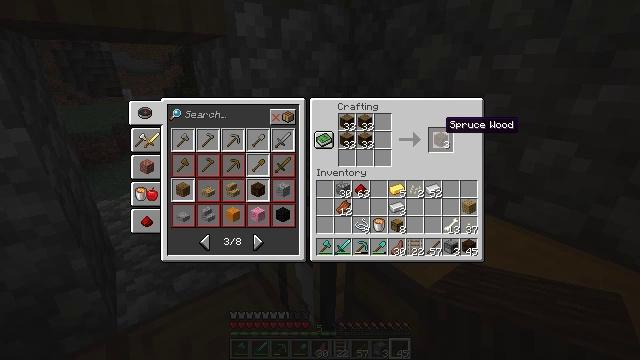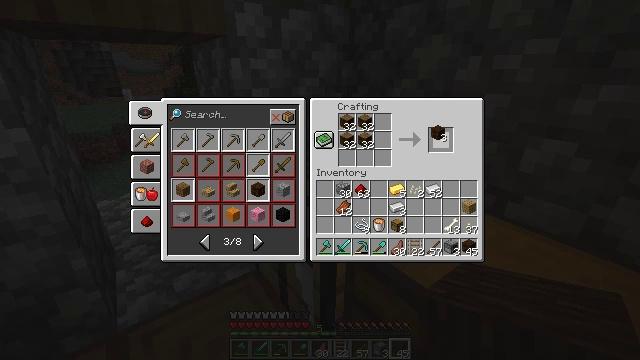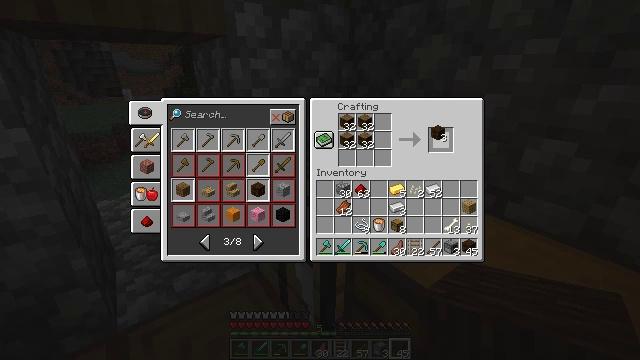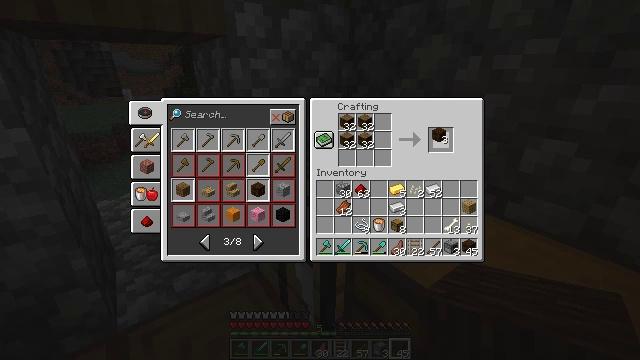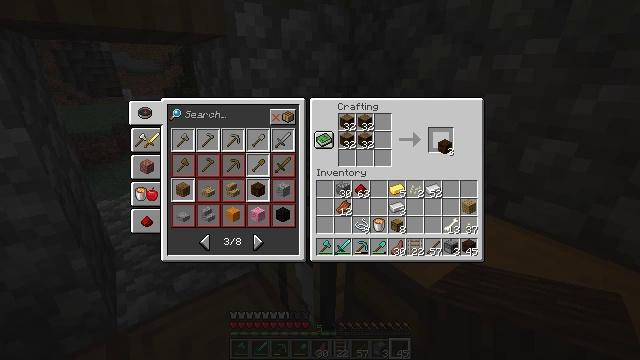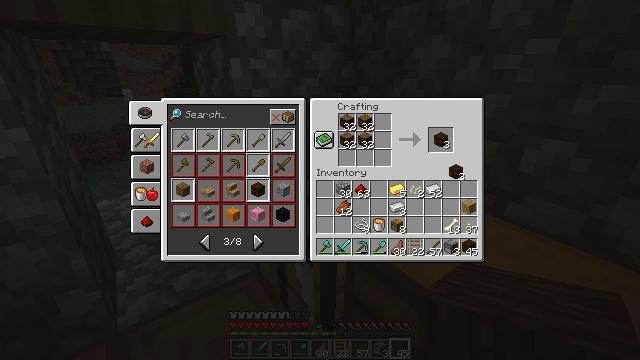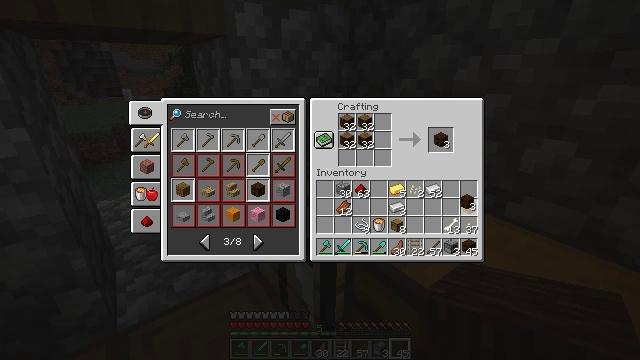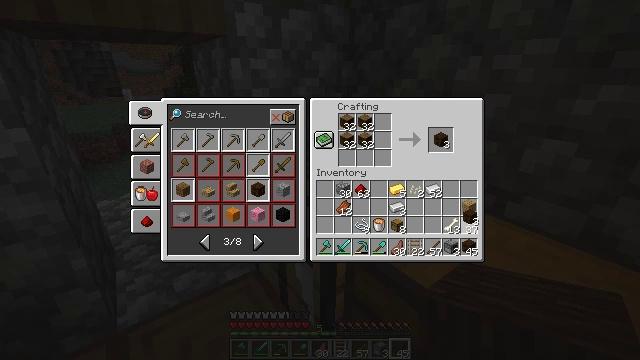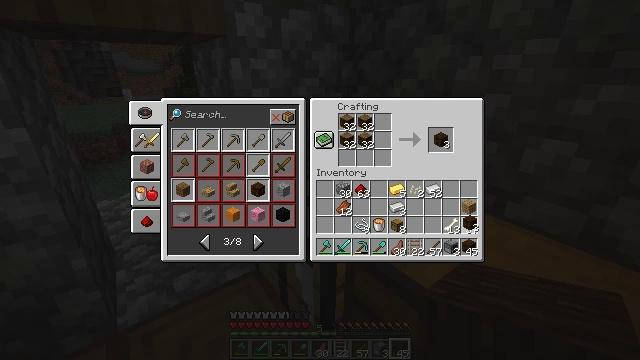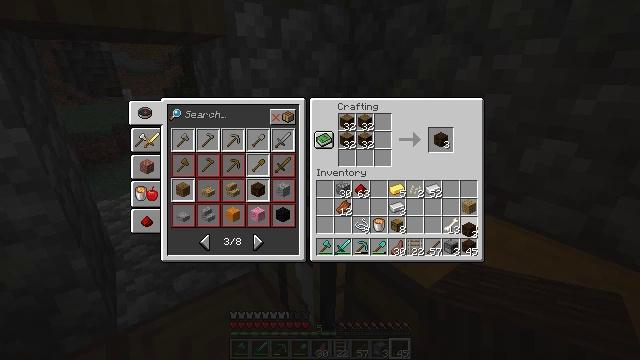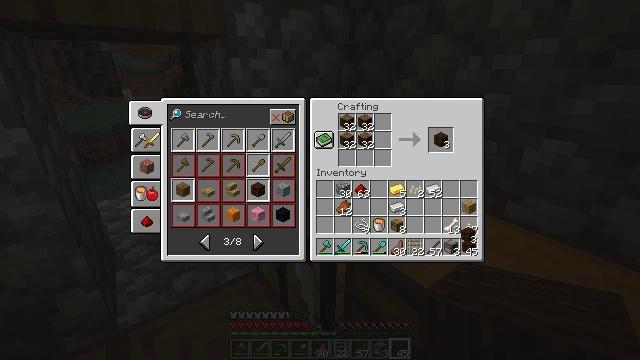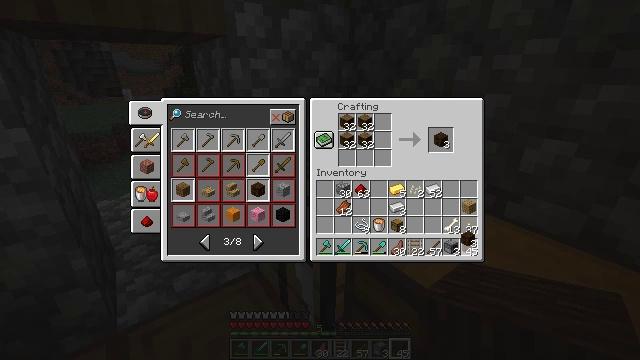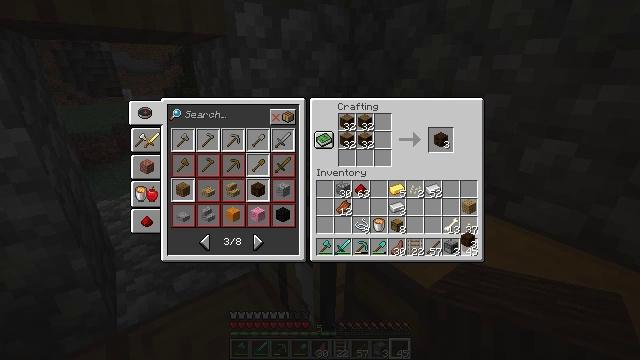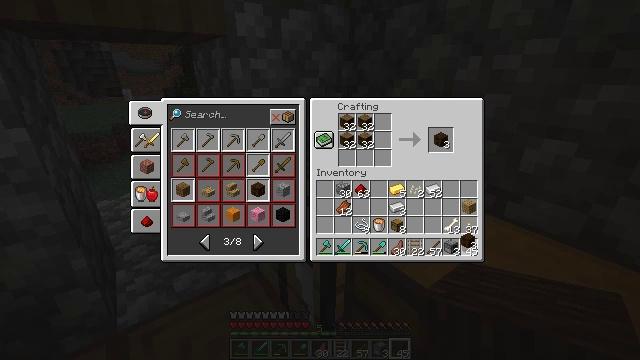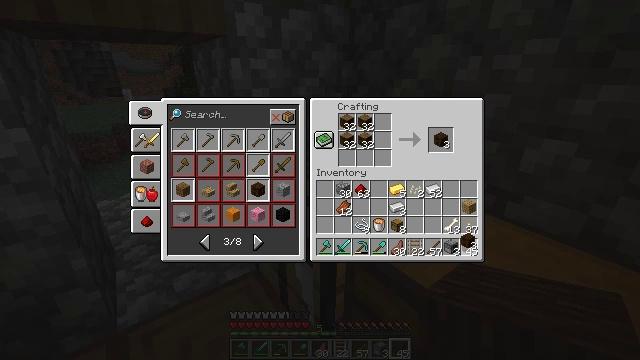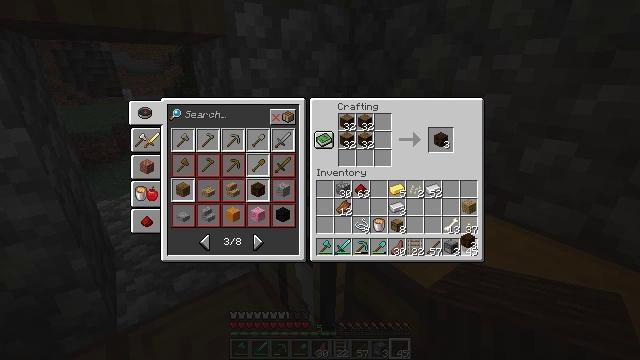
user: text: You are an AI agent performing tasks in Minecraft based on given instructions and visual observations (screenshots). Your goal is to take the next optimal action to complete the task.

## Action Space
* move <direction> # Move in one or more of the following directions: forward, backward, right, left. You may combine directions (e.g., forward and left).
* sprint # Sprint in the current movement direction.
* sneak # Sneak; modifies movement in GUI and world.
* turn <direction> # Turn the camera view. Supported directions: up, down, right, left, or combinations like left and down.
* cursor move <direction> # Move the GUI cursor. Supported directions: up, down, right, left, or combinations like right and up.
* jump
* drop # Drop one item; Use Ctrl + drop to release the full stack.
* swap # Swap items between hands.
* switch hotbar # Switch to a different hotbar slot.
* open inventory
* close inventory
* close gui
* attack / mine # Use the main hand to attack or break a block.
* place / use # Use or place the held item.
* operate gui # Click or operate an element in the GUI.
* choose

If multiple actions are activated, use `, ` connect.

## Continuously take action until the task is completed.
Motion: motion action
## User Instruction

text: Make spruce wood from spruce logs.
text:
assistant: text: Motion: operate gui
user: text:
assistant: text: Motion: operate gui
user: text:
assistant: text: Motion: operate gui
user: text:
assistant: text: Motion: cursor move down
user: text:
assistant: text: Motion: cursor move right and down
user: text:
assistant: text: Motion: cursor move right and down
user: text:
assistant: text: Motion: cursor move down
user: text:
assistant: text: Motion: no_op
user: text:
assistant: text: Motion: cursor move down
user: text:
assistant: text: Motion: no_op
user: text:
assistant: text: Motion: no_op
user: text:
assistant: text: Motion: no_op
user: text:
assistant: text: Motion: no_op
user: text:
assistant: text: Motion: no_op
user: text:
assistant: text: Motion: operate gui
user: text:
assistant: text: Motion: operate gui
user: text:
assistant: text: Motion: operate gui
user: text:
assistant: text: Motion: no_op
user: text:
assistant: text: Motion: no_op
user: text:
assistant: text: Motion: cursor move up
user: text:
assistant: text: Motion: cursor move up
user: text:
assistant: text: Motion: cursor move up
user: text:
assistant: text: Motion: cursor move up
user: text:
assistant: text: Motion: no_op
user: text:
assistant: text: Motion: cursor move up
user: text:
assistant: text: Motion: no_op
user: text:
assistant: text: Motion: no_op
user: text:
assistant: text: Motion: no_op
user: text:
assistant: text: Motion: no_op
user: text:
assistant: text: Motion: no_op